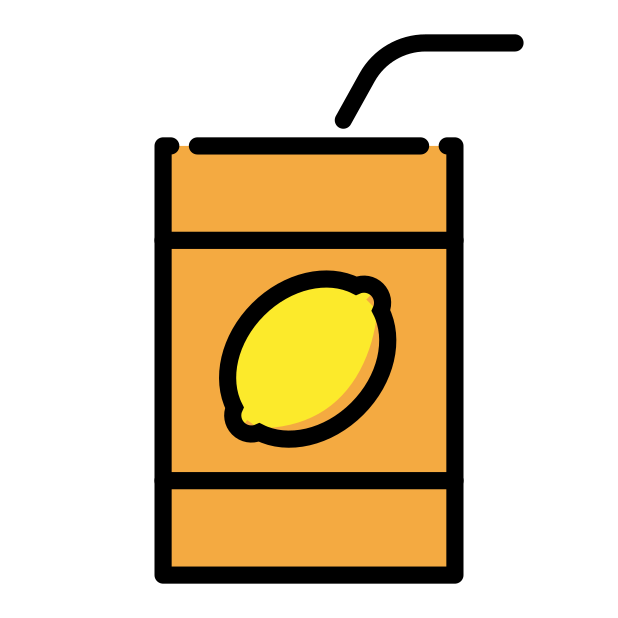
Emoji: 🧃
Name: beverage box
Unicode: 0x1f9c3